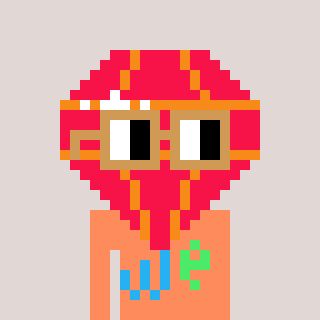
a pixel art character with square brown glasses, a red diamond-shaped head and a peachy-colored body on a warm background